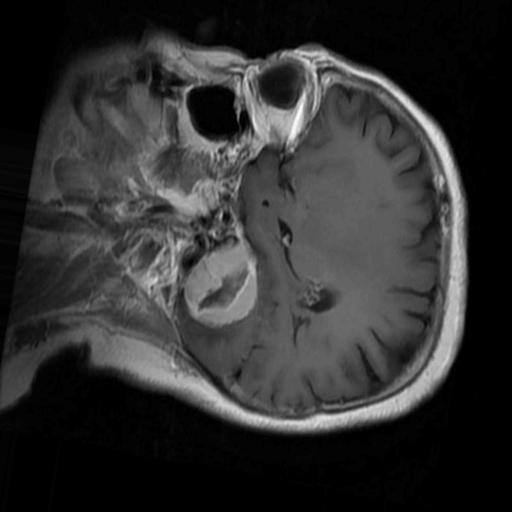
Label: brain_menin